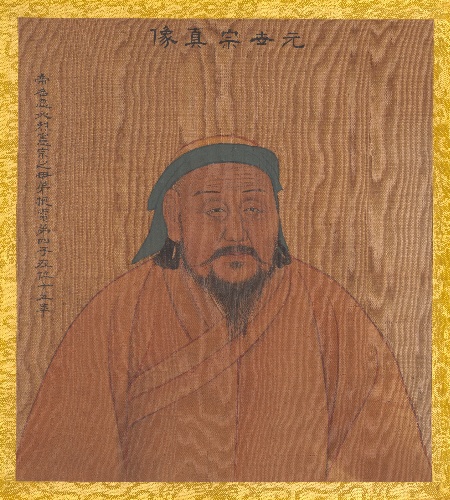
Title: 清　佚名　傳姚文瀚　歷代帝王真像　冊|Portraits of Emperors of Successive Dynasties
Artist: Unidentified artist|Yao Wenhan
Artist bio: |Chinese, active ca. 1760–1790
Date: early 20th century (?)
Object type: Album
Classification: Paintings
Medium: Album of twenty leaves; ink and color on silk
Culture: China
Dimensions: 11 1/8 x 8 3/4 in. (28.3 x 22.2 cm)
Department: Asian Art
Credit line: Gift of Mrs. Edward S. Harkness, 1947
Accession year: 1947
Repository: Metropolitan Museum of Art, New York, NY
Tags: Men|Portraits